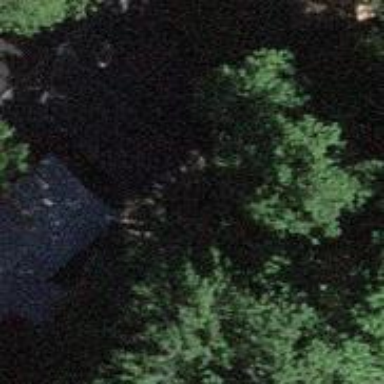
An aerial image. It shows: Cabin serving as picnic shelter.